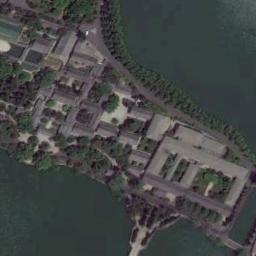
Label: palace